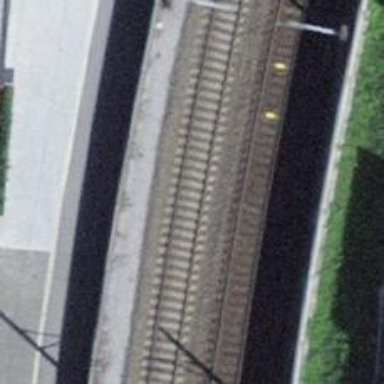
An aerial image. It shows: Railway with two tracks. The railway is electrified with contact line.